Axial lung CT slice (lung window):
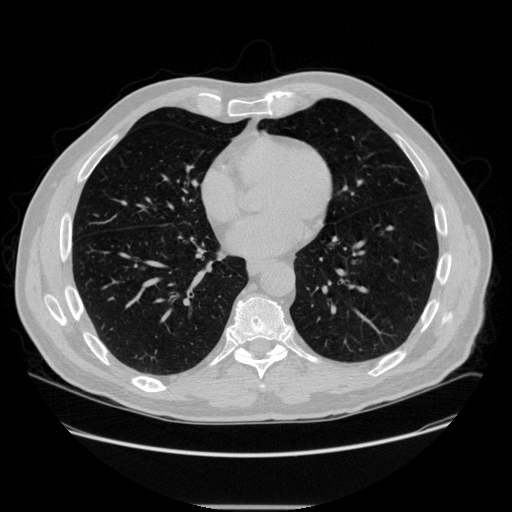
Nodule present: no